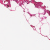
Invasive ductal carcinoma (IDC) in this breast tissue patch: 0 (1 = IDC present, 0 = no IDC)